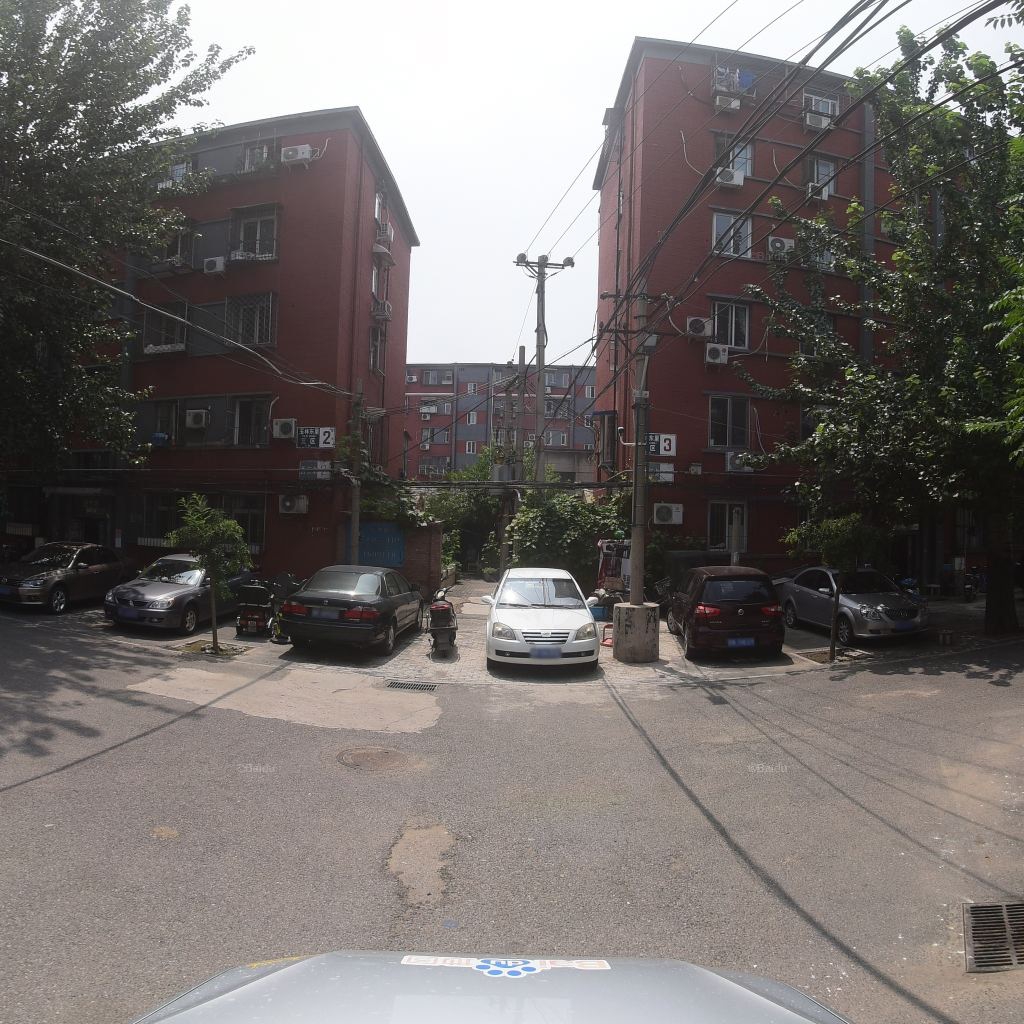
Region: Fengtai
Road damage annotations: pothole, manhole cover